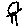
Label: tree